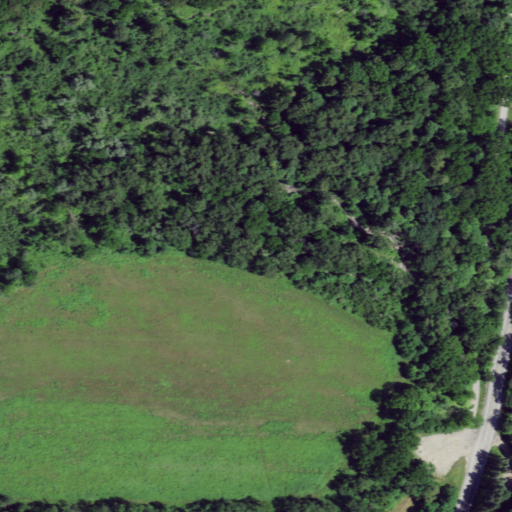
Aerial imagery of valley in New York named Reynolds Gully containing woody wetlands, cultivated crops, deciduous forest, pasture, open development, medium intensity development, low intensity development, mixed forest, and evergreen forest